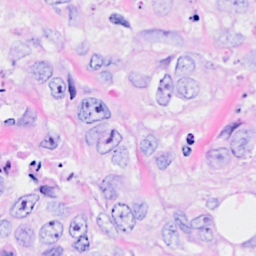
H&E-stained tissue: Breast